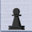
Piece: bP